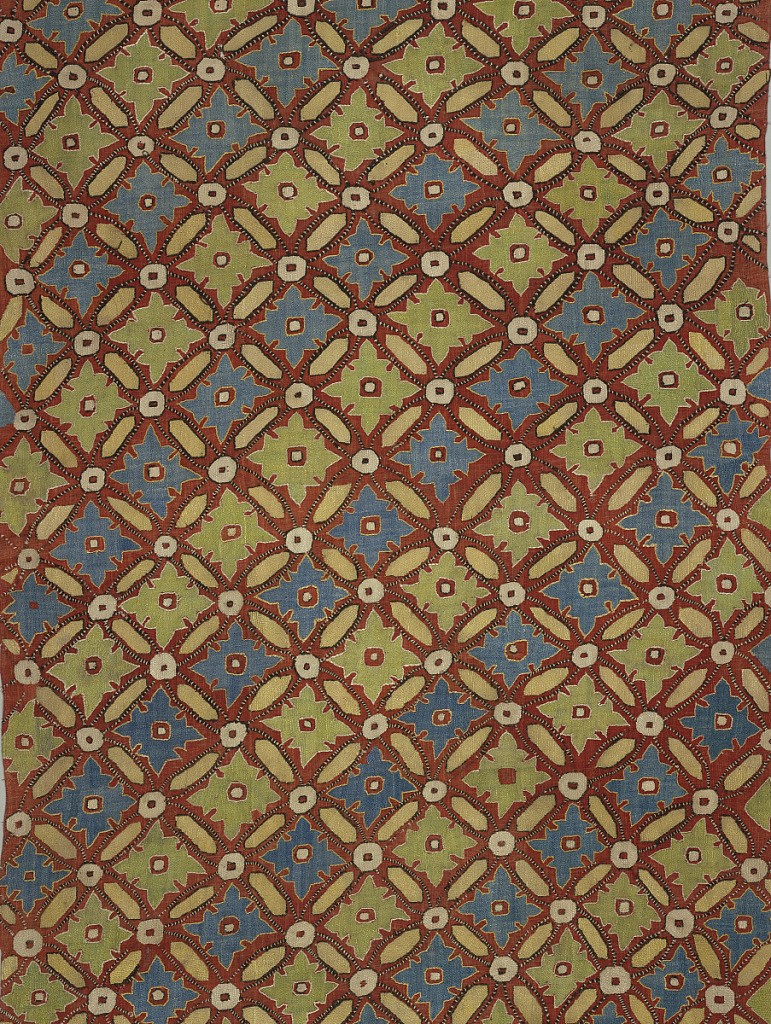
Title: Panel
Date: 18th–19th century
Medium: silk Technique: embroidered in bukhara couching stitches on plain weave
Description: On a loosely woven red tabby ground, blue, pale green, white and buff silks in bukhara couching stitch form an all-over diagonal trellis pattern enclosing large diamond forms with leaf outlines in whose centers are reserved small squares. White discs connect the arms of the trellis.